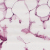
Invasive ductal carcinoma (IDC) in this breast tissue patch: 0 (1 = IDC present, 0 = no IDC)